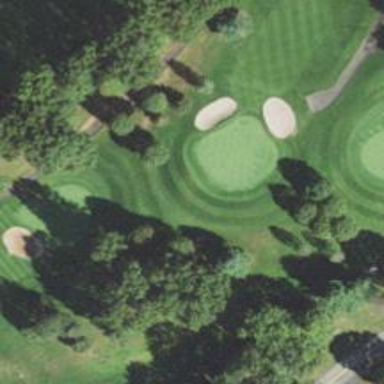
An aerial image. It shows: View of golf hole.